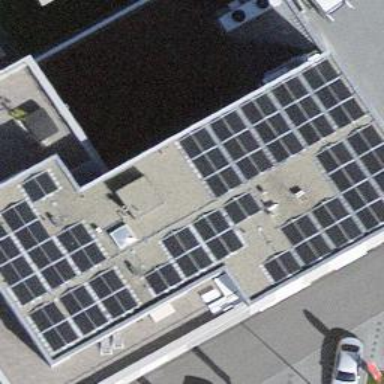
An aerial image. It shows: Solar photovoltaic panel generator.